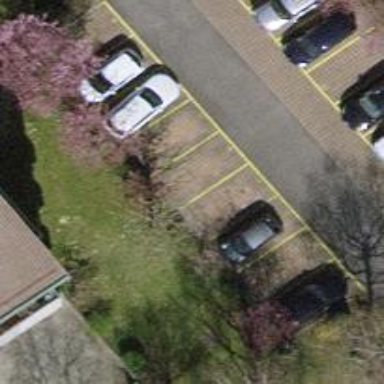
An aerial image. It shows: Street side parking area.